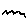
Label: zigzag